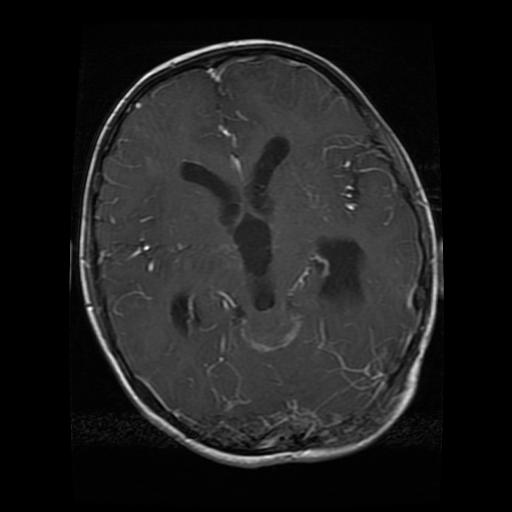
Label: glioma